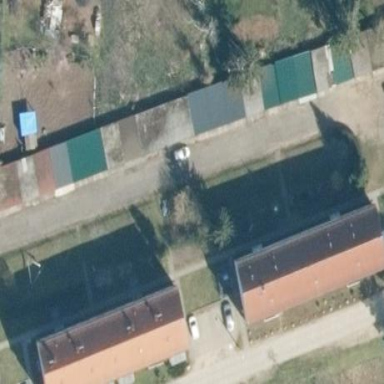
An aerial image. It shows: Group of garages.